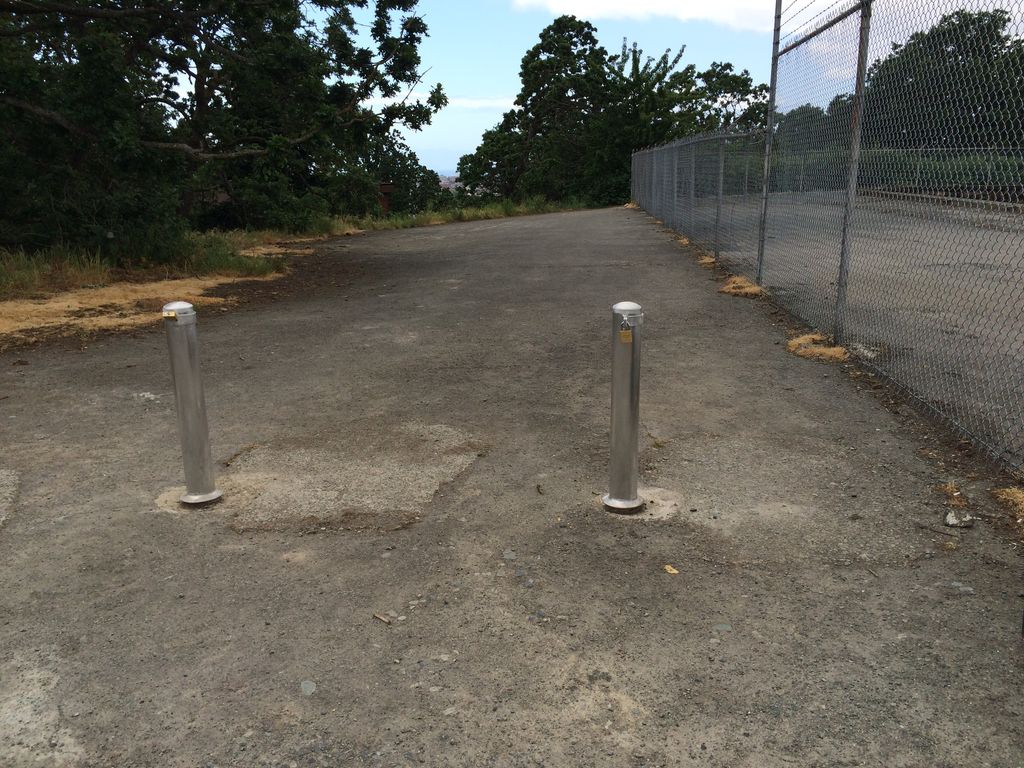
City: victoria